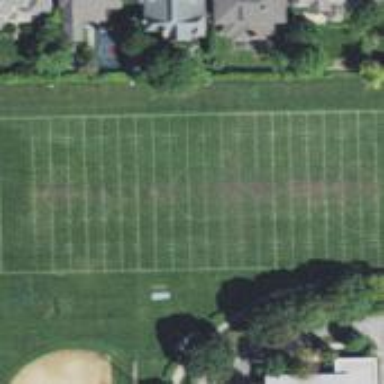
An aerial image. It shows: Pitch for American football.